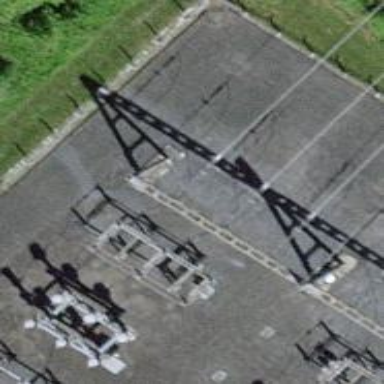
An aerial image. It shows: Power line with three cables.